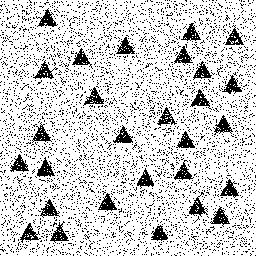
Squares: 0
Triangles: 28
Stars: 0
Total shapes: 28